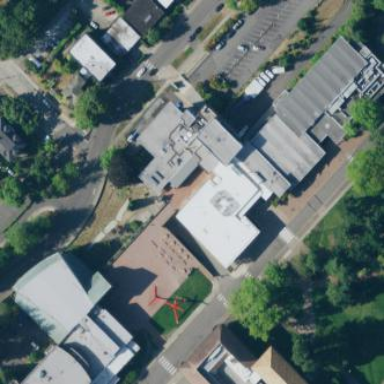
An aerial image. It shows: College building.